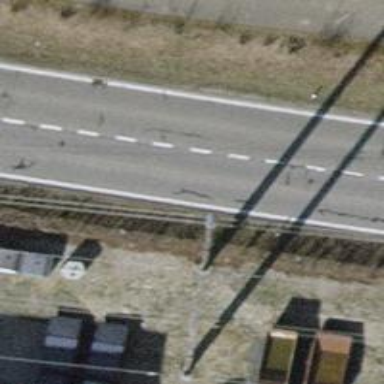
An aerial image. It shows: Secondary road with asphalt surface.